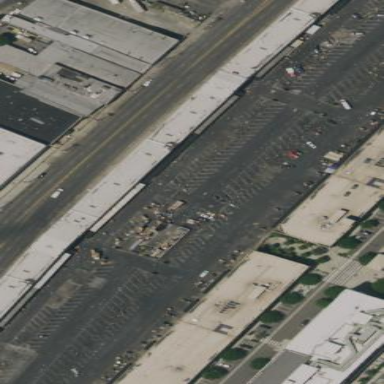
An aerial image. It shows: Warehouse building.